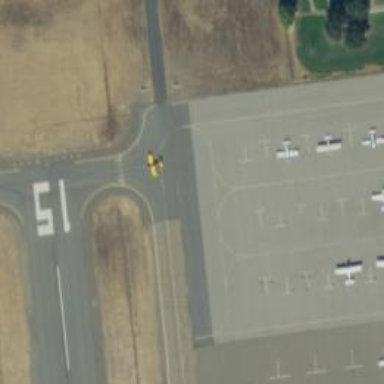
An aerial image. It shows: Image of taxiway at airport.